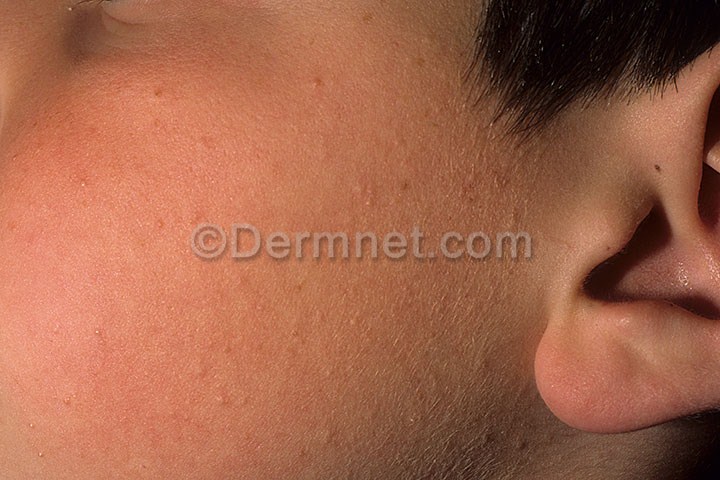
Disease: Atopic Dermatitis Photos